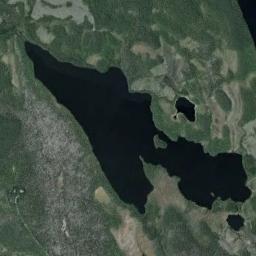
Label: lake